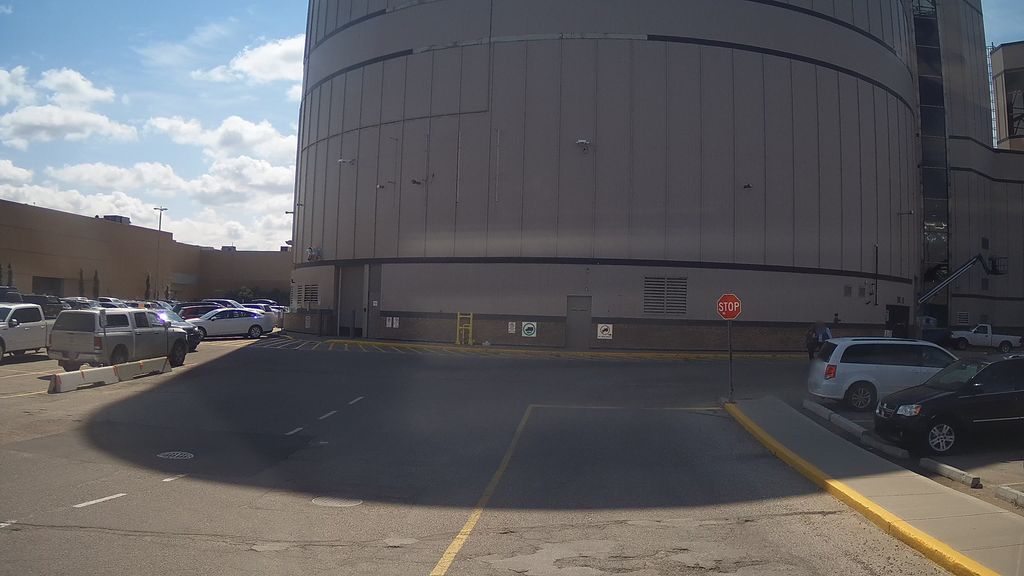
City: edmonton